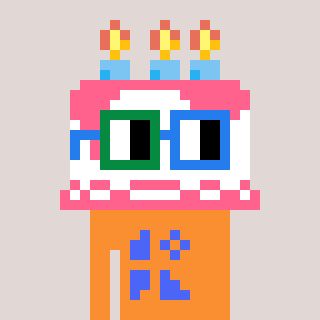
a pixel art character with square green and blue glasses, a cake-shaped head and a orange-colored body on a warm background